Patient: sex M, age 52
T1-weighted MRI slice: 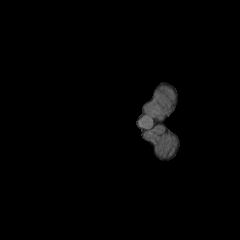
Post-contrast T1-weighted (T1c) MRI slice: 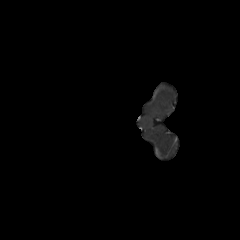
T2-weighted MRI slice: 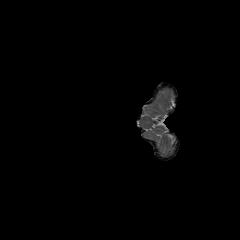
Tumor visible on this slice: no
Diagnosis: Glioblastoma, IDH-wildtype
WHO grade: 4